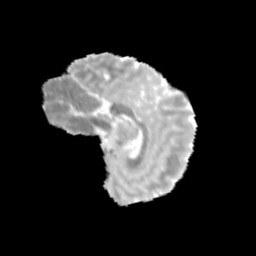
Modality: MD
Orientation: sagittal
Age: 11
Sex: female
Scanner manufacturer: siemens
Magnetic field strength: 3 T
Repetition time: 3.8 s
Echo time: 0.07 s